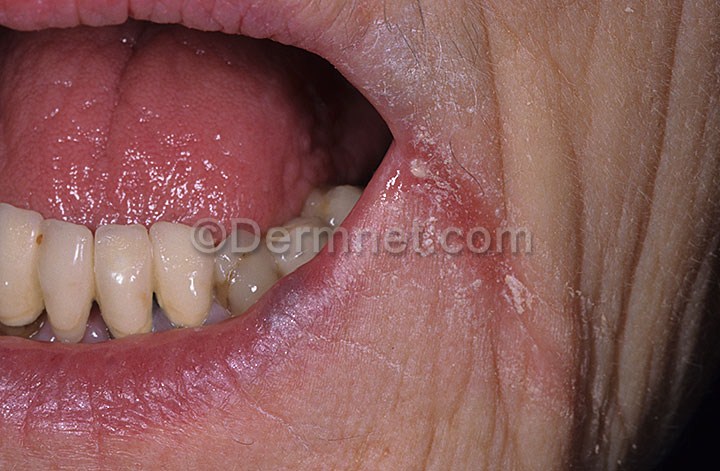
Disease: Tinea Ringworm Candidiasis and other Fungal Infections